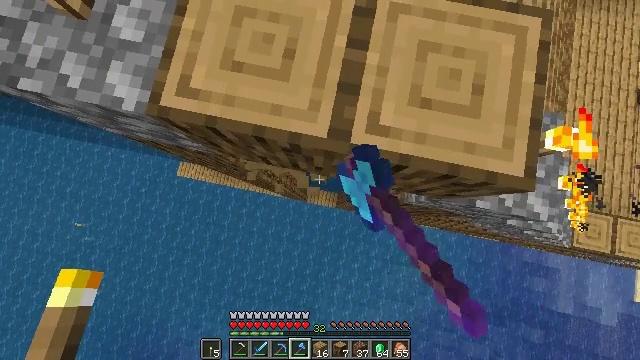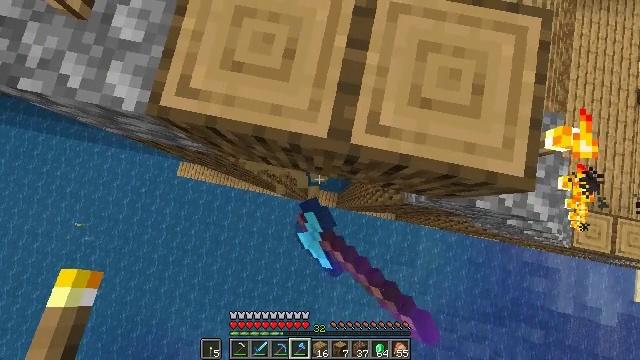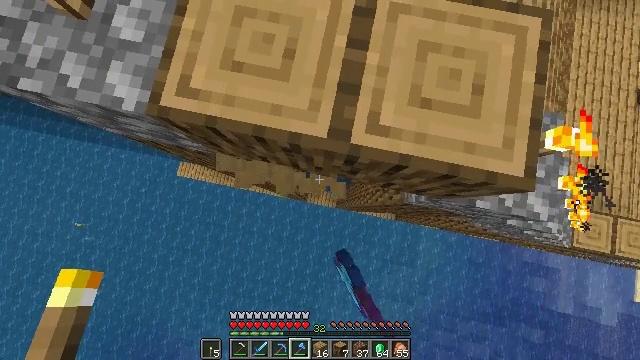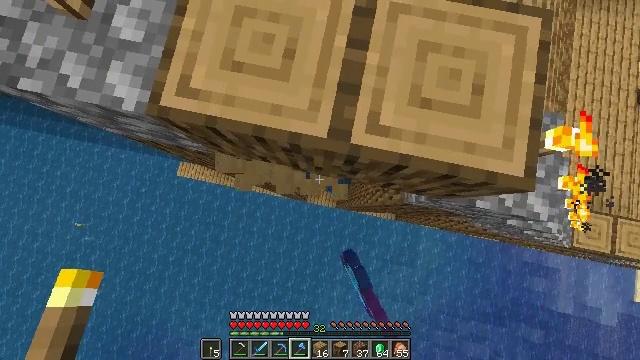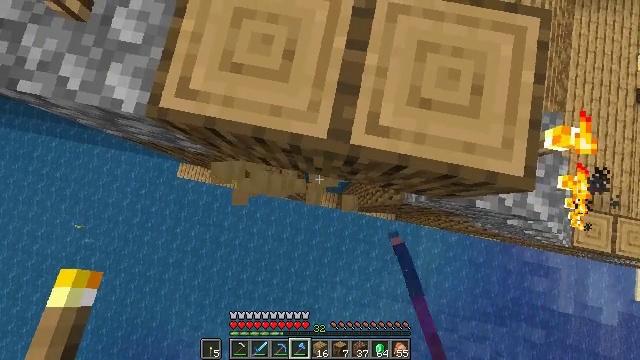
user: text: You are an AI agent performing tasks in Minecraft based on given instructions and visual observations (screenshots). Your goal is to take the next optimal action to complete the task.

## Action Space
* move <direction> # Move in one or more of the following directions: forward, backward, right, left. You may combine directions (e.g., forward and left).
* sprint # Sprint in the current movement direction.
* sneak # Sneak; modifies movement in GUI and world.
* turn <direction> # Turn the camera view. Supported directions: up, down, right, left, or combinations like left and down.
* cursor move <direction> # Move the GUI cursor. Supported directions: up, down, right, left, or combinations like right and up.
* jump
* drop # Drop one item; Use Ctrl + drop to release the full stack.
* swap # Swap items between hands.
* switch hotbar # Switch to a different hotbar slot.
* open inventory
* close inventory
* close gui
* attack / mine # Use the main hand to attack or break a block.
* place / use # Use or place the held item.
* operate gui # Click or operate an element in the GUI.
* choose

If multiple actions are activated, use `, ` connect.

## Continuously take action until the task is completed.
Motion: motion action
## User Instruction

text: Chop down the stripped oak log.
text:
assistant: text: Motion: sneak, attack / mine
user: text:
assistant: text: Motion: sneak, attack / mine
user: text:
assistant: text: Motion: sneak, attack / mine
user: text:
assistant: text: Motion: sneak, attack / mine
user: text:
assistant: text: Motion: sneak